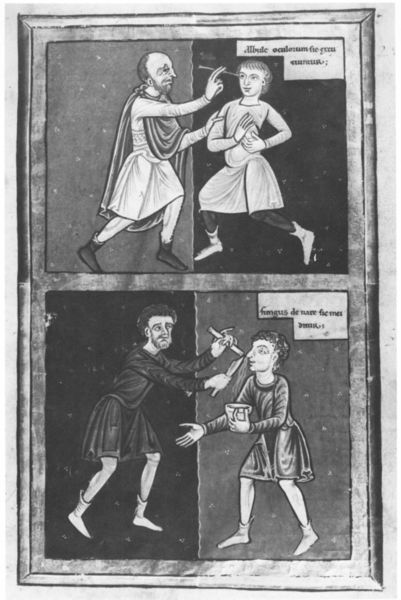
Titel: Medizinische und kräuterkundliche Texte: Herbarium (von Pseudo-Apuleius), De medicina ex animalibus (von Sextus Placitus), De herbis feminis (von Pseudo-Dioscorides)
Institution: Oxford, Bodleian Library
Schlagwörter: dunkel, kampf, mann, umhang, grau, hell, kleider, mund, männer, nase, schwarz, szene, weiss, zeichnung, bart, augen, kleidung, messer, schale, hände, felder, auge, mantel, paar, arbeit, beine, topf, schrift, bilder, schuhe, stab, farbe, glatze, foto, becher, spiel, vier, gefäß, blut, buch, druck, schwarzweiss, comic, seite, text, überschrift, arzt, medizin, pinsel, stift, buchseite, handwerker, antik, mittelalter, fresko, szenen, handschrift, beschreibung, ärzte, quadratisch, mediziner, buchmalerei, folter, bader, schrit, codex, behandlung, operation, heilkunst, p, illuminierte handschrift, ausstechen, codex buchmalerei illuminierte handschrift, mi parti, augenheilkunde